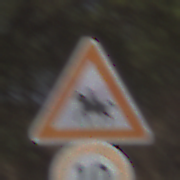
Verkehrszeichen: ReiterRechts
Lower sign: Geschwindigkeit10
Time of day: Midday
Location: Outdoor (RoadRail)
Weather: Clear
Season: NotSpecified
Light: Natural